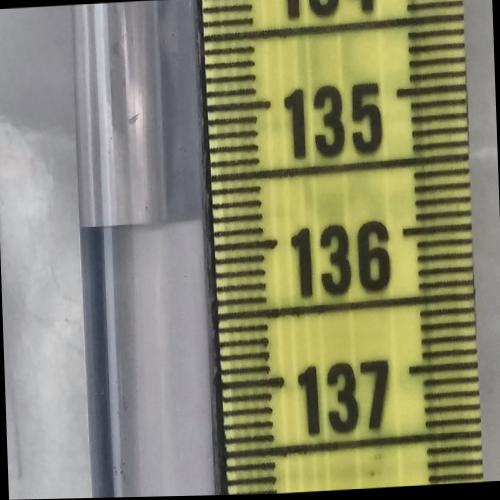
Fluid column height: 135.8 cm